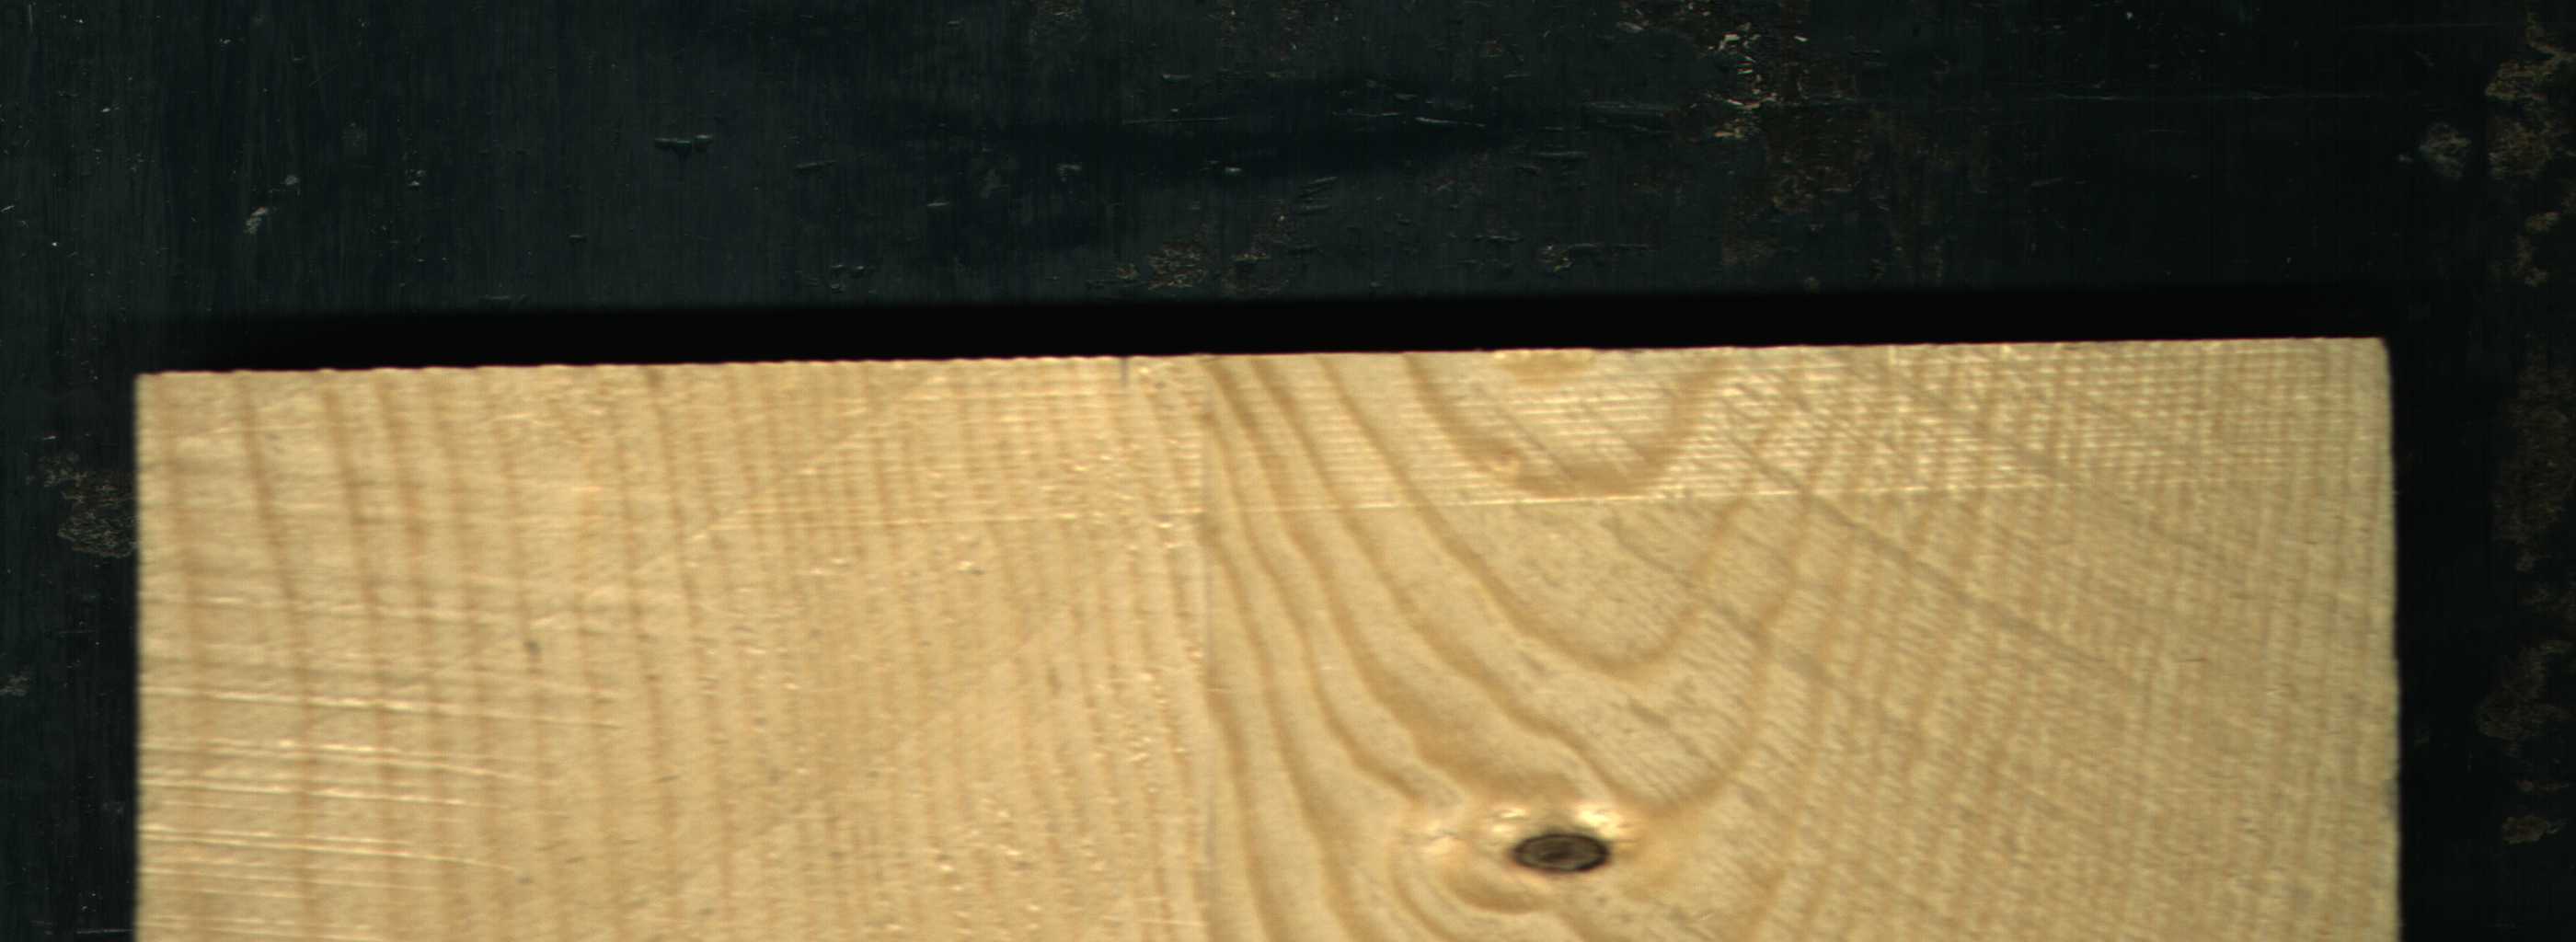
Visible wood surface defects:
Dead_Knot